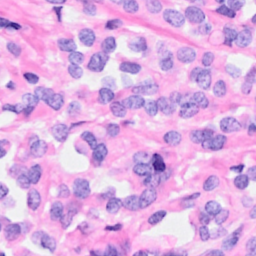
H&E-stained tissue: Breast